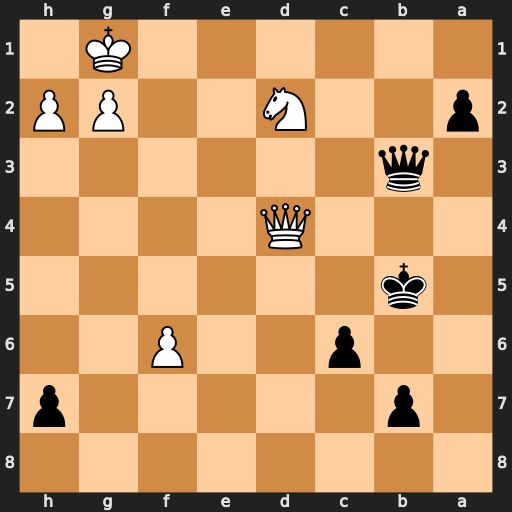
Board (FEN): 8/1p5p/2p2P2/1k6/3Q4/1q6/p2N2PP/6K1
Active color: b
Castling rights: -
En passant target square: -
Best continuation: Qd1+ Kf2 a1=Q Qxa1 Qxa1